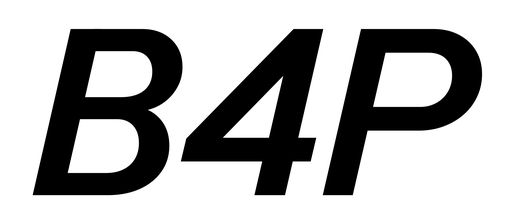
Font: InstrumentSans-Italic_SemiBold_Italic